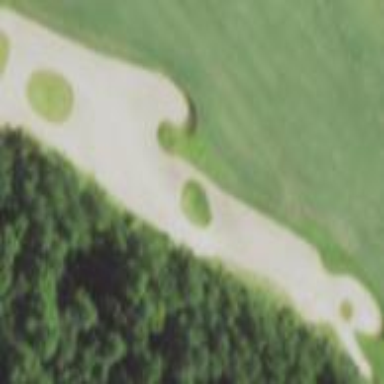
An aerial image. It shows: Golf bunker filled with sandy terrain.